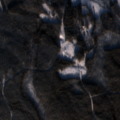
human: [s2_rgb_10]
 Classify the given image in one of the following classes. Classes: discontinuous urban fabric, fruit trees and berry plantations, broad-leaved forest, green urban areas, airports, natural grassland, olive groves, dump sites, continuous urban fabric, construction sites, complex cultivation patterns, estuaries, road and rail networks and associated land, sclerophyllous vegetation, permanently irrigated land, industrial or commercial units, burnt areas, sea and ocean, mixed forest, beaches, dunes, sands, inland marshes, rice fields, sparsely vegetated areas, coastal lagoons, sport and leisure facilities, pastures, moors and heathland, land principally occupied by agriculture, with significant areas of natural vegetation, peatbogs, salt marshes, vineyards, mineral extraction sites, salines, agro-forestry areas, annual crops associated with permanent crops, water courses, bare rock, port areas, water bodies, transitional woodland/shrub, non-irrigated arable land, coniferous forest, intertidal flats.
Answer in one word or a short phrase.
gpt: coniferous forest